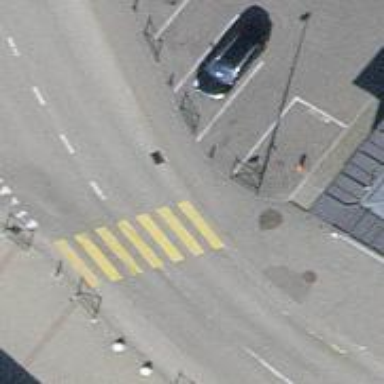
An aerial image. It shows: Zebra crossing on the road.